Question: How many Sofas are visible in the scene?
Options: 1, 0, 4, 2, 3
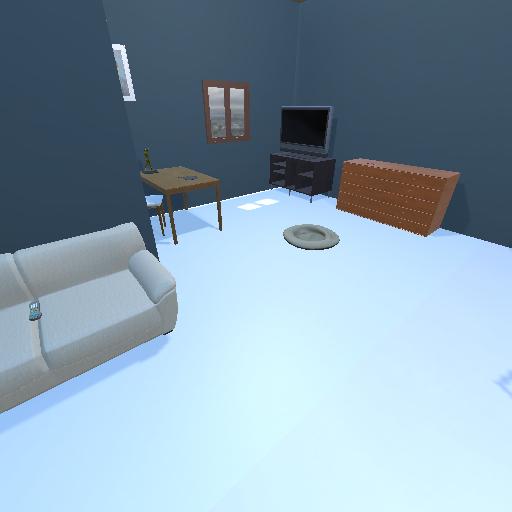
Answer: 1